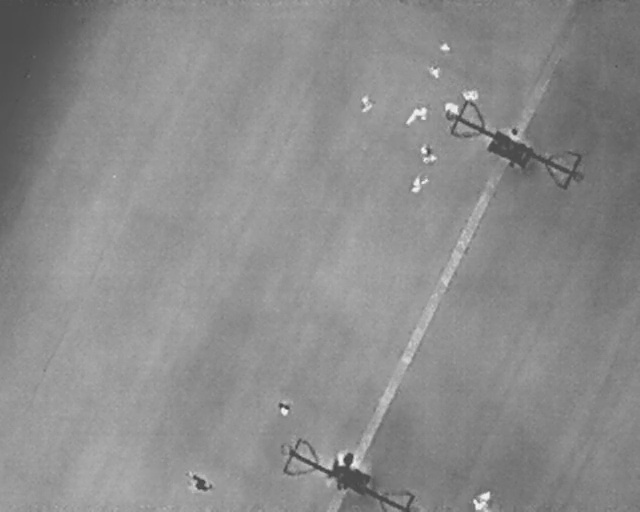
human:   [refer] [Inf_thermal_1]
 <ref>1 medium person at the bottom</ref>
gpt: <box>[[42, 78, 45, 80, 2]]</box>

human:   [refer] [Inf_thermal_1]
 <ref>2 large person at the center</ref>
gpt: <box>[[65, 28, 68, 31, 2], [63, 34, 67, 37, 36]]</box>

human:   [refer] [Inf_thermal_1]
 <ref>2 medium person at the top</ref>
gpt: <box>[[66, 12, 69, 15, 2], [55, 19, 58, 21, 2]]</box>

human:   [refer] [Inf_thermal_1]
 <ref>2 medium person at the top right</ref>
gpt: <box>[[72, 16, 74, 20, 2], [69, 19, 71, 22, 2]]</box>

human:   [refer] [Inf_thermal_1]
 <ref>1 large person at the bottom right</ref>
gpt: <box>[[73, 95, 76, 99, 2]]</box>